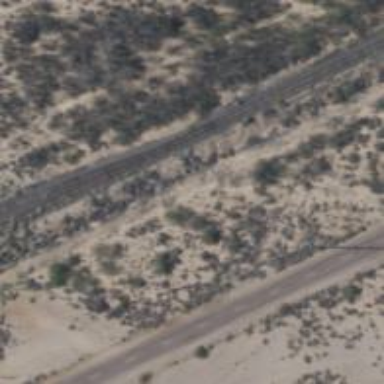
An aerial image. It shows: Railway track.